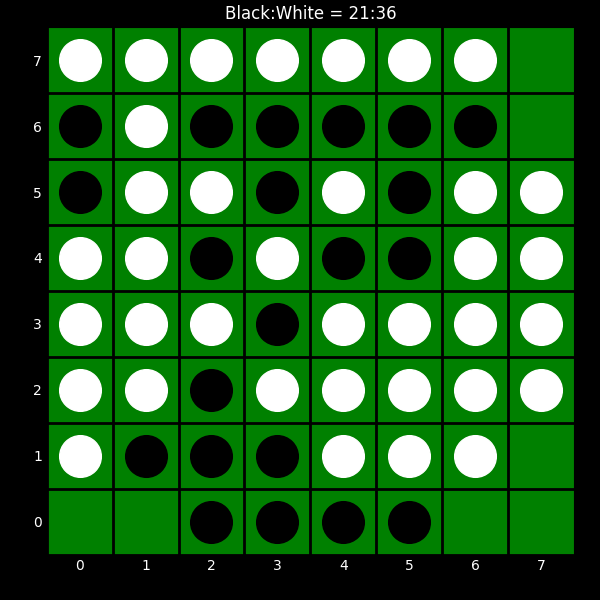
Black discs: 21
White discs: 36